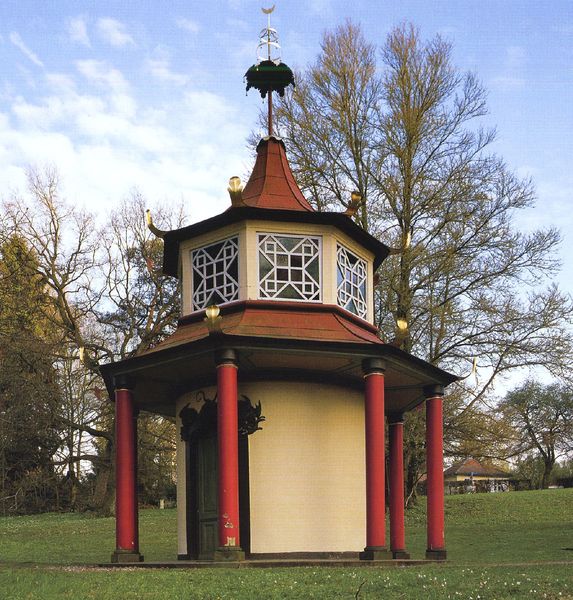
Titel: Chinesischer Pavillon im Landschaftsgarten Wilhelmshöhe
Standort: Kassel, Landschaftsgarten (EU - D - H)
Schlagwörter: baum, blau, himmel, wolken, bäume, gelb, grün, blume, blumen, bunt, fenster, glas, grau, hell, holz, säule, säulen, tür, weiss, blüten, dach, gebäude, gras, haus, park, rasen, rot, weg, wiese, architektur, spitze, häuser, kirche, gold, turm, garten, hecke, türe, metall, frühling, tor, foto, eingang, mond, kreuz, portal, pavillon, freundlich, pagode, islam, zentralbau, potsdamm, irn, frühling#, freundschaftsinsel